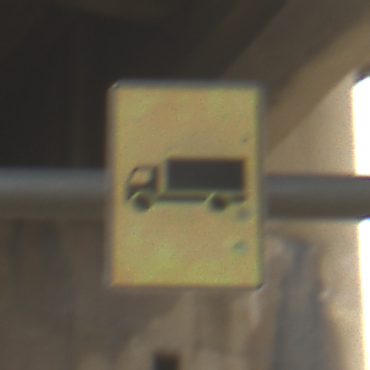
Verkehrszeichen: KFZZulaessigeGesamtmasse3Komma5TOhnePfeilsymbol
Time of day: Midday
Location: Roofed (Beach)
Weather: Overcast
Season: NotSpecified
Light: Natural